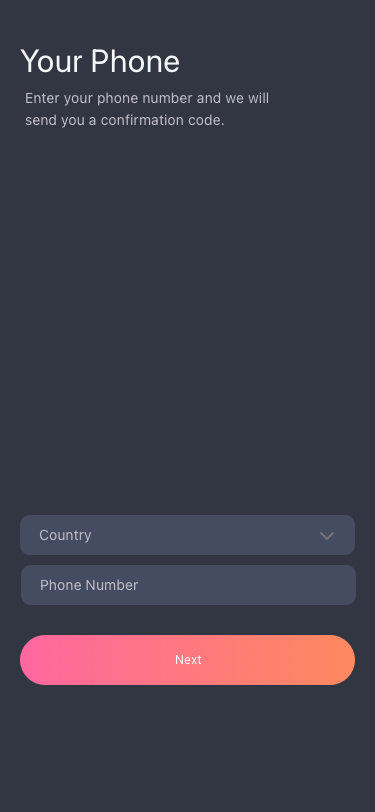
Text in this UI design:
Enter your phone number and we will send you a confirmation code.
Your Phone